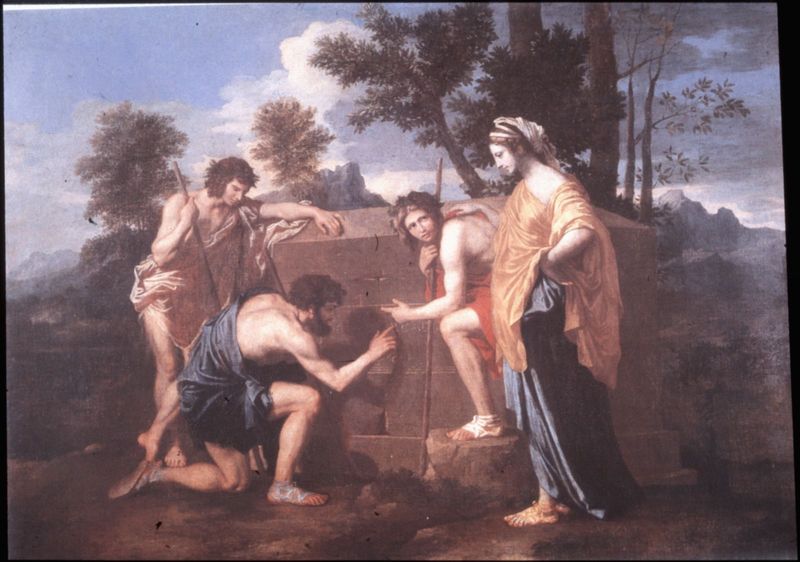
Titel: Et in Arcadia ego
Künstler: Nicolas Poussin
Institution: Paris, Musée du Louvre
Schlagwörter: baum, blau, dunkel, gemälde, hand, haut, himmel, mann, nackt, schatten, umhang, wolken, bäume, frauen, gelb, grün, menschen, braun, finger, frau, haar, holz, kleid, licht, männer, weiss, tuch, malerei, ornament, bart, falten, kleidung, stein, vollbart, schauen, erde, natur, gewand, haare, stoffe, tücher, gewänder, klassizismus, locken, stock, füße, stab, berge, fels, gebirge, mauer, romantik, weib, sandalen, zeigen, barfuss, antike, fuss, knien, malen, römer, grab, jesus, hüfte, griechen, toga, aufgestützt, plan, herz, kränze, speere, arkadien, wanderstock, entdecken, jünger, zuschauen, maria, grabmal, figurengruppe, besprechung, graffiti, uch, berger, grabstelle, klamotten, dinkel, lkandschaft, locken haar, hipster